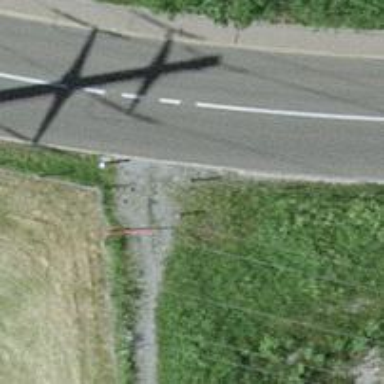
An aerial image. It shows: Swing gate.